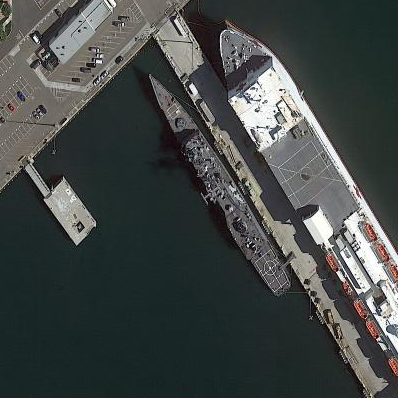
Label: cruiser